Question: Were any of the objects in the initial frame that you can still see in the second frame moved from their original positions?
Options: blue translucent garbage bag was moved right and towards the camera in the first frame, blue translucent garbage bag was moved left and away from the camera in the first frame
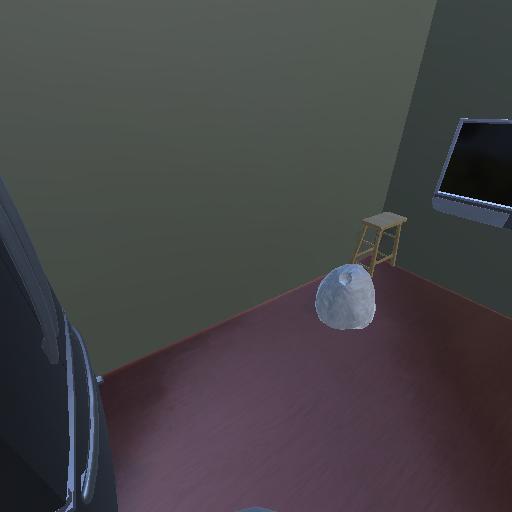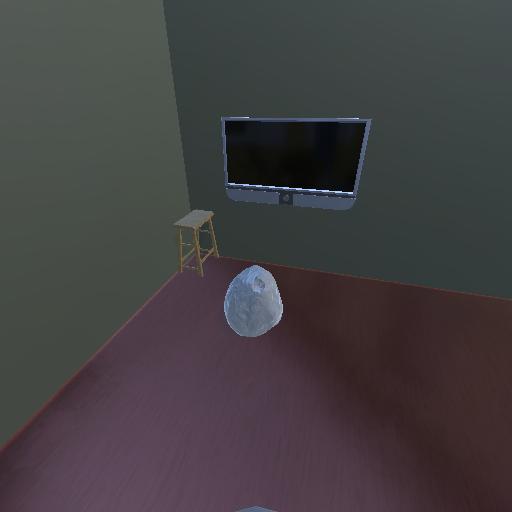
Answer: blue translucent garbage bag was moved right and towards the camera in the first frame